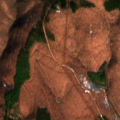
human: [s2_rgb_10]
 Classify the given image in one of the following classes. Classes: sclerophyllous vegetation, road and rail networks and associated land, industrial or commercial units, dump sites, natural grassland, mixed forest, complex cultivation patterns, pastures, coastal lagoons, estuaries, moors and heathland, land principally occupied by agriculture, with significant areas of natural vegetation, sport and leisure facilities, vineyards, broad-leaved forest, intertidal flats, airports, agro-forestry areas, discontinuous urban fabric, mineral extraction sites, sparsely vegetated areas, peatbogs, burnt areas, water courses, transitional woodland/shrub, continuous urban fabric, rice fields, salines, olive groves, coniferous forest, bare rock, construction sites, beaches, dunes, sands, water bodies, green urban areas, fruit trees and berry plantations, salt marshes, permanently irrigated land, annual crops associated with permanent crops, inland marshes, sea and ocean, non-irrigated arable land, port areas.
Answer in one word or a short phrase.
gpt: broad-leaved forest, mixed forest